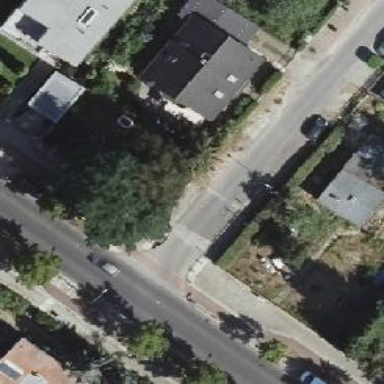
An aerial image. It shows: Residential road with asphalt surface and parallel parking on the curb. There are no sidewalks along this road.